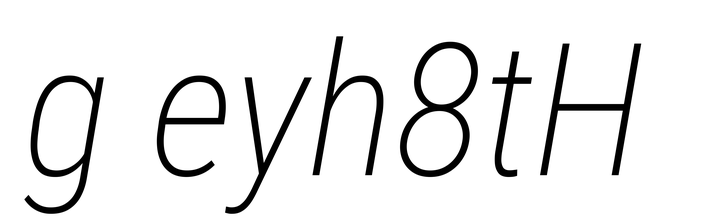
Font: Roboto-Italic_Condensed_ExtraLight_Italic